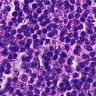
Metastatic tissue present: yes